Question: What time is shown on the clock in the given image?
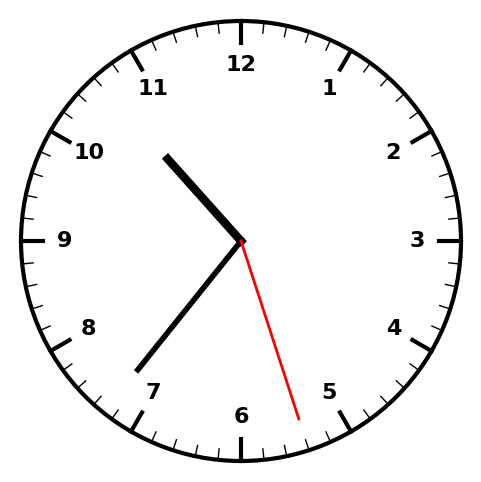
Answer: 10:36:27